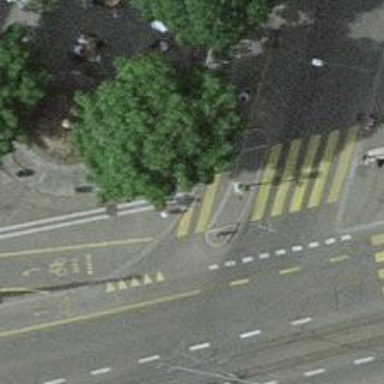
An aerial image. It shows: Kerb barrier.